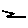
Label: zigzag